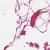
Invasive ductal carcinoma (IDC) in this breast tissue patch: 0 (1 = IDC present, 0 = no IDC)